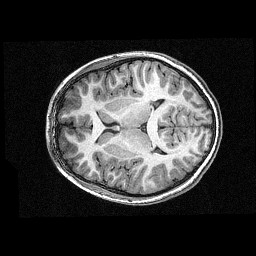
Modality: T1w
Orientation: axial
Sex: male